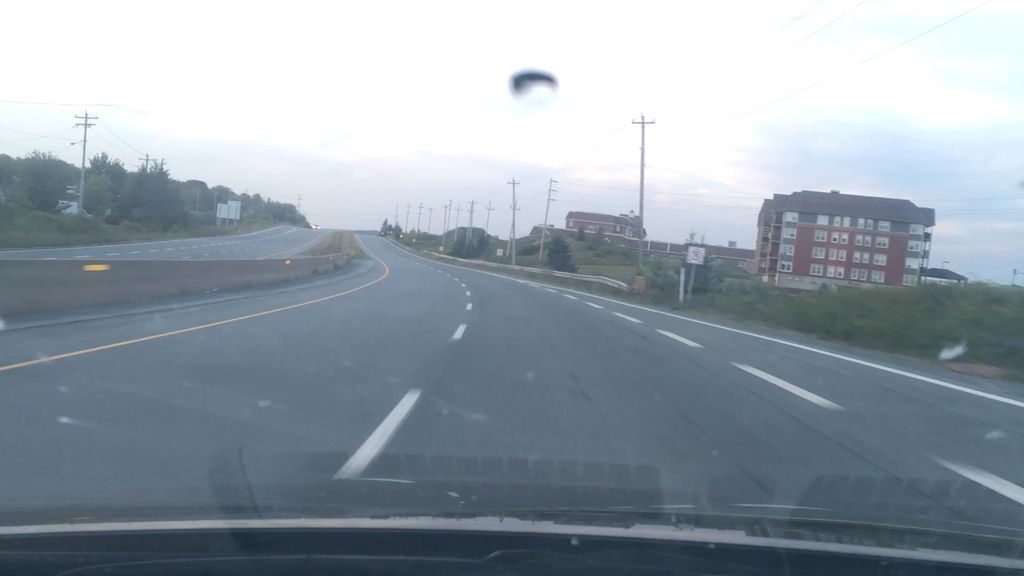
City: halifax